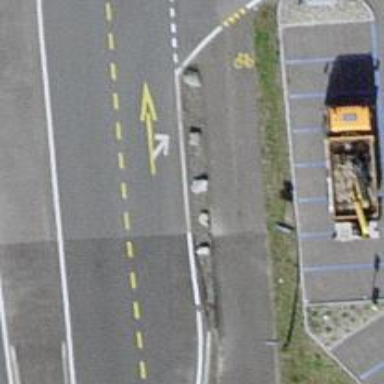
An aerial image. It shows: Block barrier.